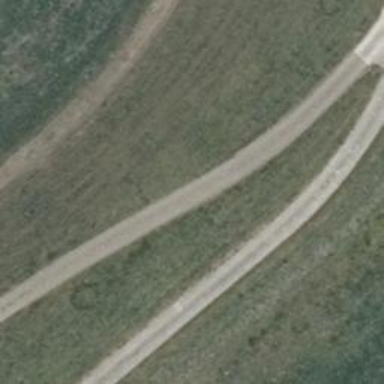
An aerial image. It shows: Well-maintained track road with grade 1 tracktype.